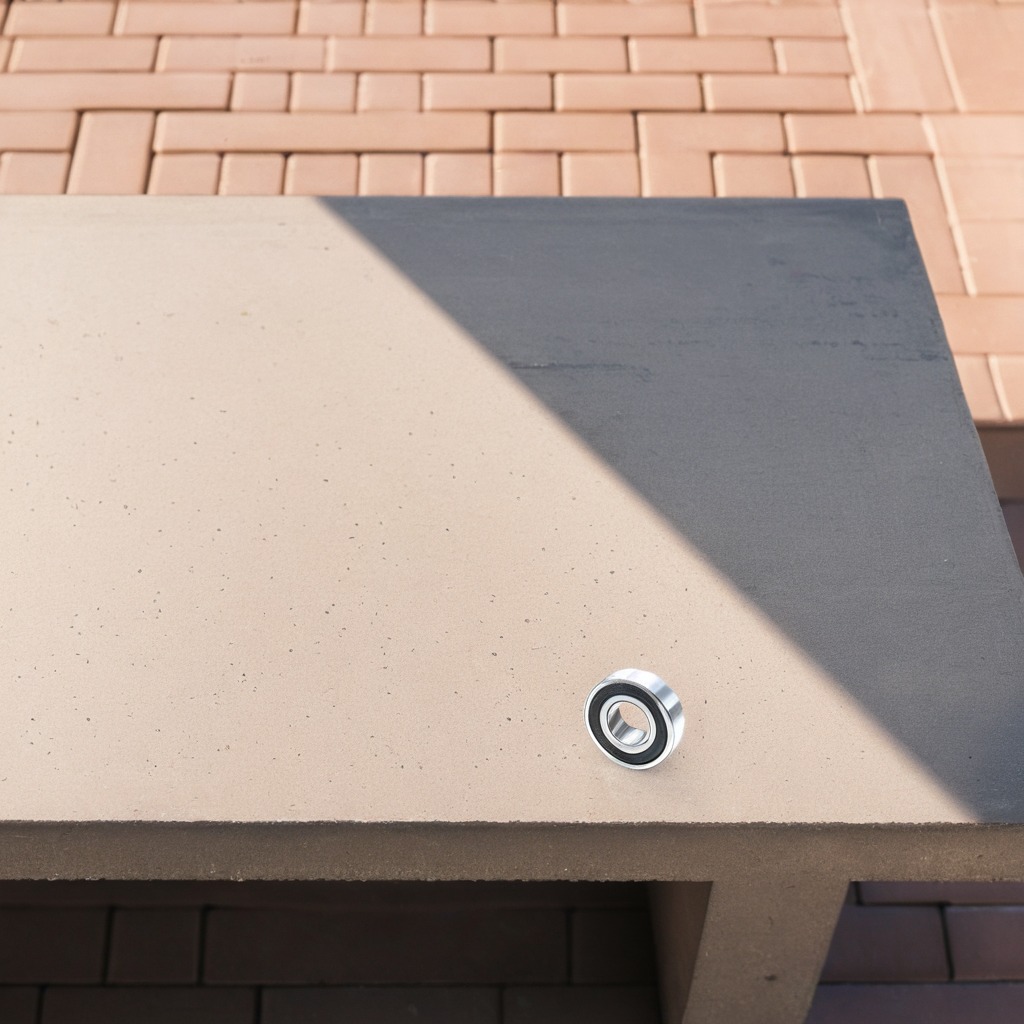
A metal ball bearing is lying on the concrete workbench.